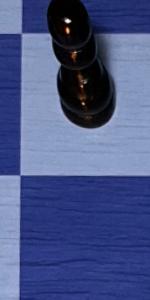
Label: Empty